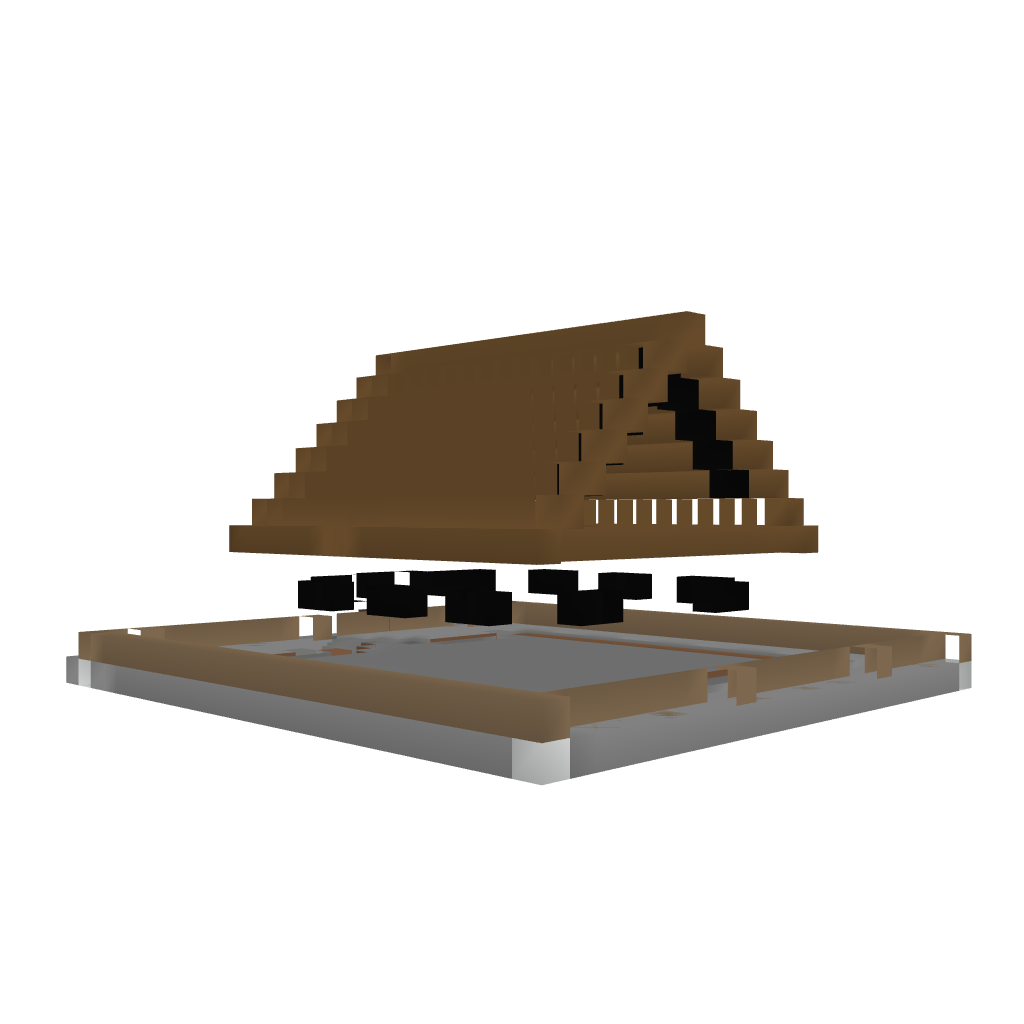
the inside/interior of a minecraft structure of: Simple House 01